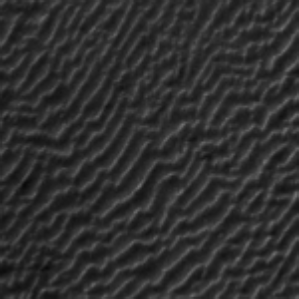
Label: frost